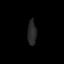
Tissue: prostate
Cell type: Endothelial cells
Senescence score: 0.7369
Nuclear area (px): 220
Mean DAPI intensity: 38.691